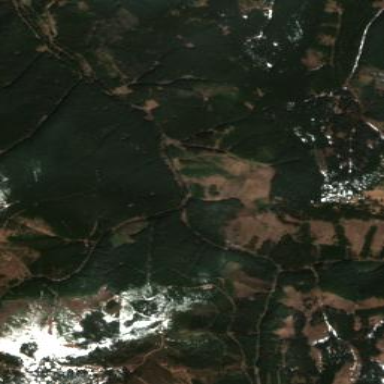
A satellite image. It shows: Clearcut area used for logging with scrub vegetation.